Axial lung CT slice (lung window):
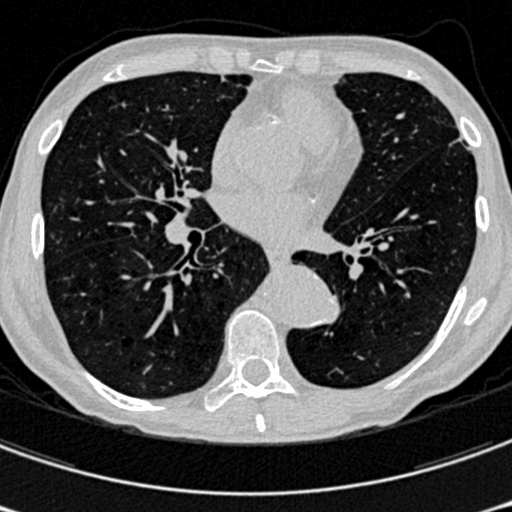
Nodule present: no